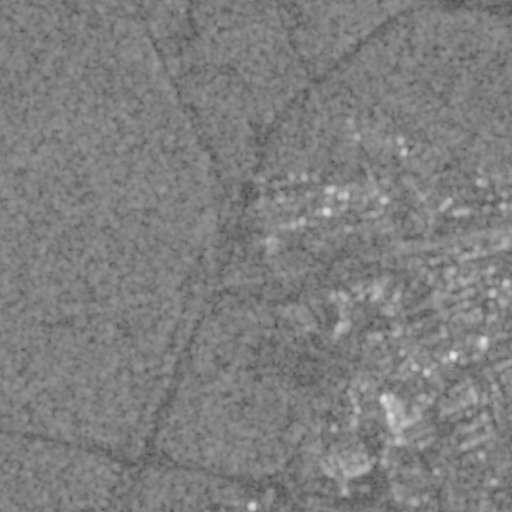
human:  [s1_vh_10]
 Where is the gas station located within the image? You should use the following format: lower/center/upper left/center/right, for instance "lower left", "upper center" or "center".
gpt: The gas station is located in the lower right of the image.
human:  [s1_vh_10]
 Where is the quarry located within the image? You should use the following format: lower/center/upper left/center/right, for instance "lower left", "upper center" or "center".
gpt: There is no quarry in the image.

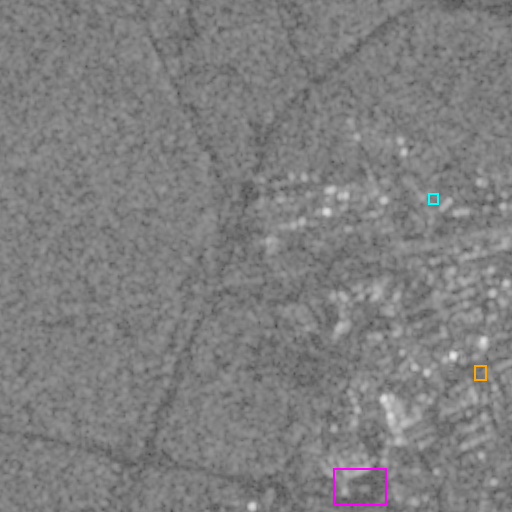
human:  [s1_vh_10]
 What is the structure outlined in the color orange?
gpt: The structure outlined in orange is a gas station.
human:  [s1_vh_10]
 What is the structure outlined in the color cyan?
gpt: The structure outlined in cyan is a park.
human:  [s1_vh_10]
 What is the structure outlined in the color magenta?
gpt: The structure outlined in magenta is a parking lot.
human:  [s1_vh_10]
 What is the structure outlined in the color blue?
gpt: There is no blue outline.